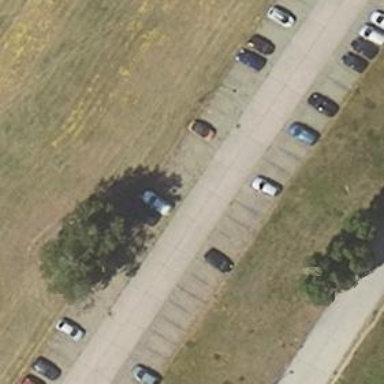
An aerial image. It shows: Parking area.